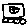
Label: car